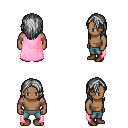
a pixel art fantasy rpg character, male body template, human, dark skin, pink cape, teal pants, gray long hairstyle, brown shoes, four views (front, back, left, right), 2x2 character sprite sheet, small pixel art, hard edges, no anti-aliasing